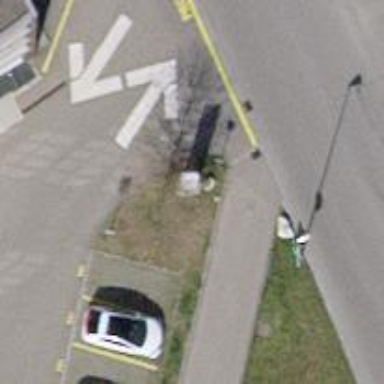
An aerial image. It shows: Bollard barrier.